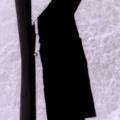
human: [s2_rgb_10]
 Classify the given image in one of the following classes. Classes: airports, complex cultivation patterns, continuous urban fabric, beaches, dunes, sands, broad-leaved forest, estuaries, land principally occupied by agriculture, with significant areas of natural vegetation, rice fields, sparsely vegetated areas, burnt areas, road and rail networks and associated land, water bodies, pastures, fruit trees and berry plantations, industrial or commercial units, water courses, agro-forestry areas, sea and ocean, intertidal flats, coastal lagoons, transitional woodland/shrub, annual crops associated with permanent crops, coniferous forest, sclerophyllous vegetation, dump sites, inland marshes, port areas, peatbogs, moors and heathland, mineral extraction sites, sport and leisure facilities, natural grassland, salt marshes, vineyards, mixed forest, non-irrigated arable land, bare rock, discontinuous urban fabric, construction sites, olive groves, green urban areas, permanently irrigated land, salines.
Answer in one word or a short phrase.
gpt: sea and ocean